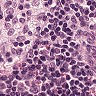
Metastatic tissue present: no